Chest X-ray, PA view. Patient: 56 years old, sex F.
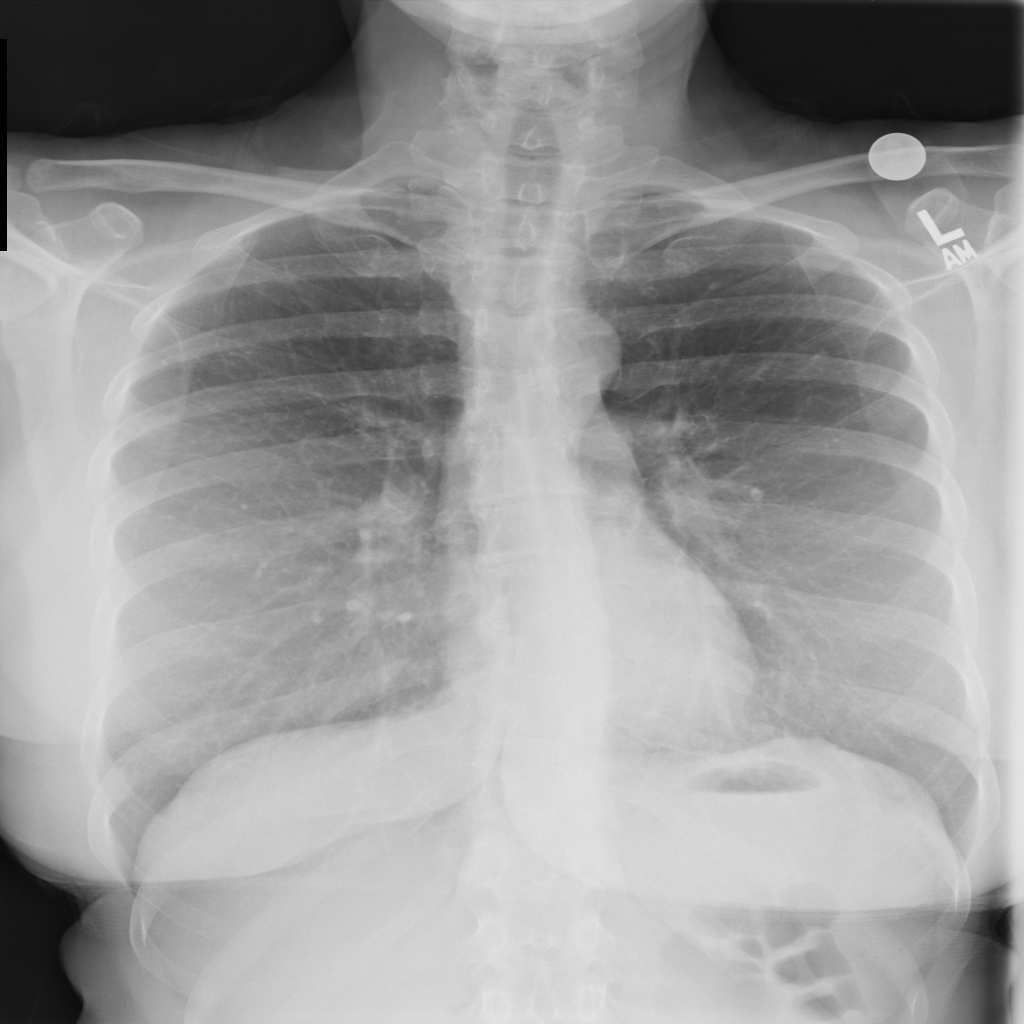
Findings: No Finding